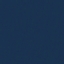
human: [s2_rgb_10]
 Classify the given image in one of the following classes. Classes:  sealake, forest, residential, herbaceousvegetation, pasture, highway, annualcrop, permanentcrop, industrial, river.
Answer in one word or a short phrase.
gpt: SeaLake